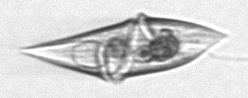
Label: Gyrodinium